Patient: sex M, age 71
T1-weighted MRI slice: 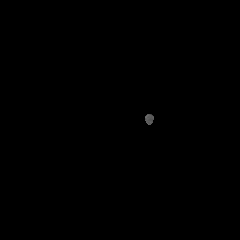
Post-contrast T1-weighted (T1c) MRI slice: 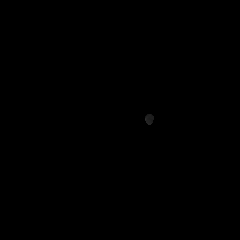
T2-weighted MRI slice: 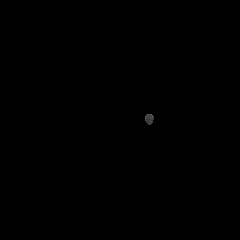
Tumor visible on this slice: no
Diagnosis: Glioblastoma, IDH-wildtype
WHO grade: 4